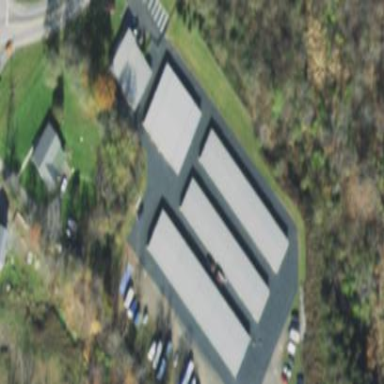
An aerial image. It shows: Storage rental shop.